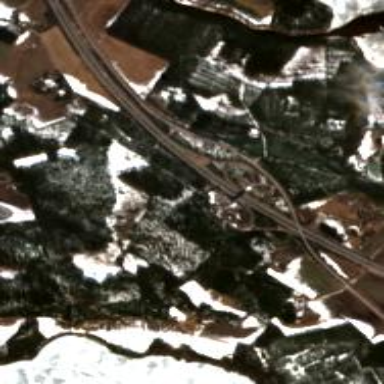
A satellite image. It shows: Motorway junction.